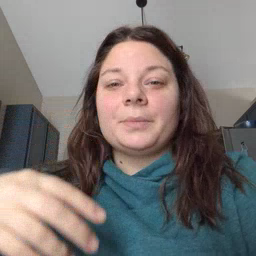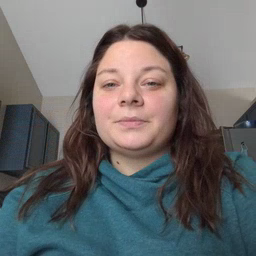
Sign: lamp